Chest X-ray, PA view. Patient: 22 years old, sex M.
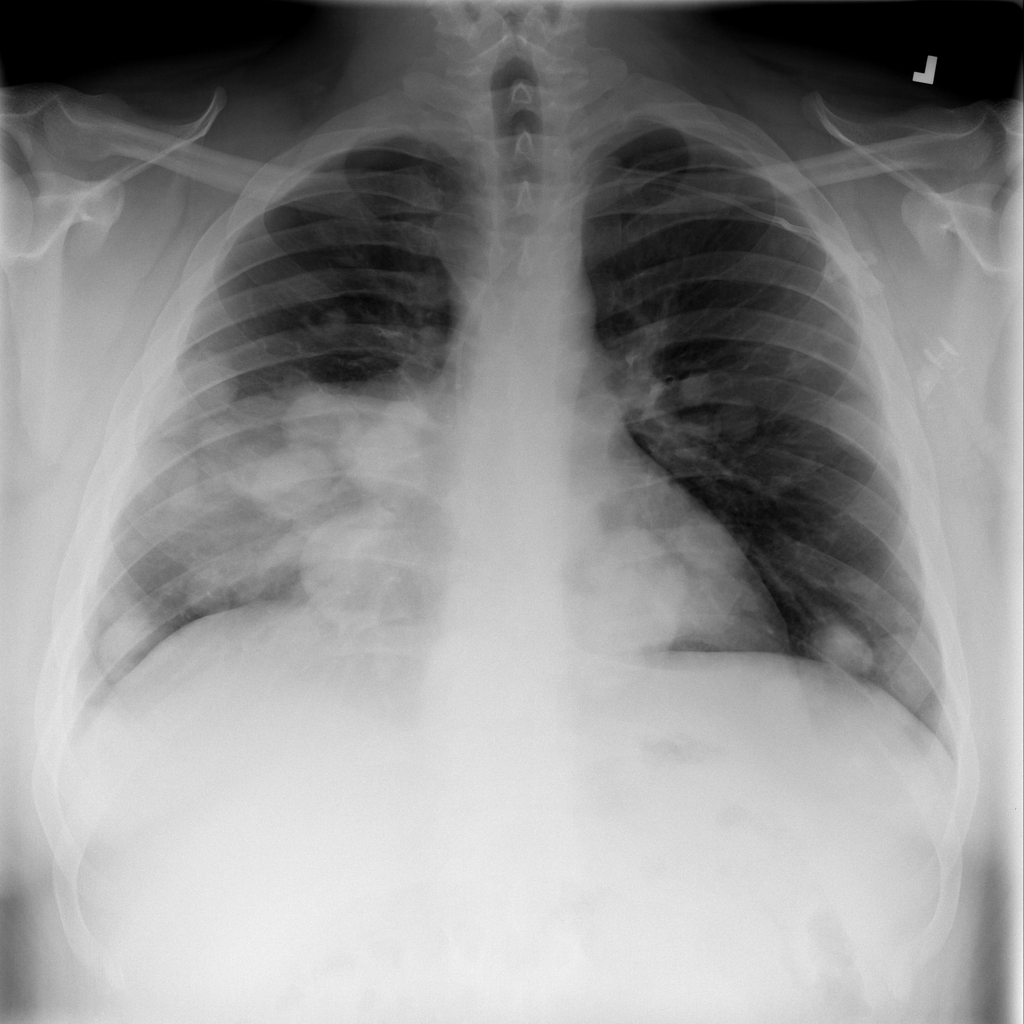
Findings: No Finding